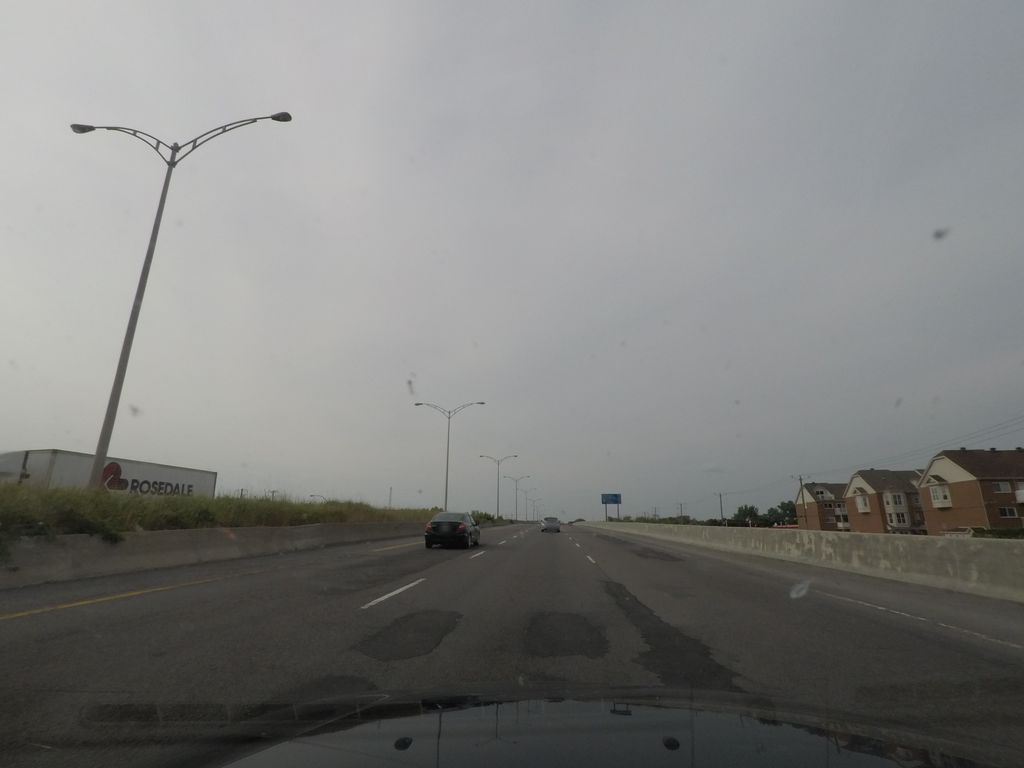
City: montreal